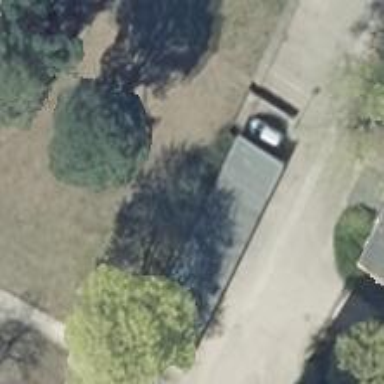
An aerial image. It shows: Group of garages.